Question: Given that the fitting function is of type:

I intend to fit such function to the experimental data (x,y=f(x)) that I have. But then I have some doubts:
- How do I define my fitting function when there's a summation involved?- Once the function defined, i.e. 'def func(..) return ...' is it still possible to use curve_fit from scipy.optimize? Because now there's a set of parameters s_i and r_i involved compared to the usual fitting cases where one has few single parameters.- Finally are such cases treated completely differently?
Feel a bit lost here, thanks for any help.
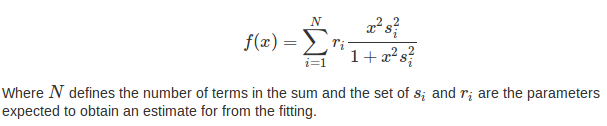
Answer: This is very well within reach of 'scipy.optimize.curve_fit' (or just 'scipy.optimize.leastsqr'). The fact that a sum is involved does not matter at all, nor that you have arrays of parameters. The only thing to note is that 'curve_fit' wants to give your fit function the parameters as individual arguments, while 'leastsqr' gives a single vector.
Here's a solution:
'''
import numpy as np
from scipy.optimize import curve_fit, leastsq
def f(x,r,s):
""" The fit function, applied to every x_k for the vectors r_i and s_i. """
x = x[...,np.newaxis] # add an axis for the summation
# by virtue of numpy's fantastic broadcasting rules,
# the following will be evaluated for every combination of k and i.
x2s2 = (x*s)**2
return np.sum(r * x2s2 / (1 + x2s2), axis=-1)
# fit using curve_fit
popt,pcov = curve_fit(
lambda x,*params: f(x,params[:N],params[N:]),
X,Y,
np.r_[R0,S0],
)
R = popt[:N]
S = popt[N:]
# fit using leastsq
popt,ier = leastsq(
lambda params: f(X,params[:N],params[N:]) - Y,
np.r_[R0,S0],
)
R = popt[:N]
S = popt[N:]
'''
A few things to note:
- 'X''Y''R0''S0''N'- 'f''def ...'- 'f''x''.ravel()'- 'np.r_[R,S]'- 'curve_fit''*params'- 'leastsq''x''y'